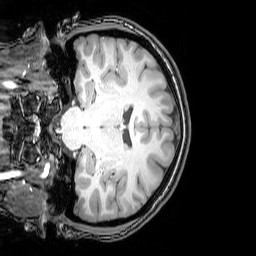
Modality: T1w
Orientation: coronal
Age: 22
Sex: female
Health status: healthy
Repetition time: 0.081 s
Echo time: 0.037 s